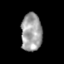
Tissue: skin
Cell type: Epithelial cells
Senescence score: 0.2854
Nuclear area (px): 771
Mean DAPI intensity: 159.223